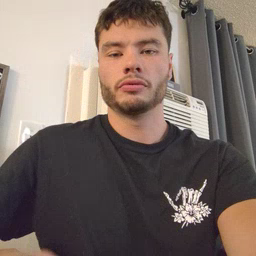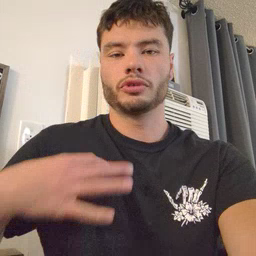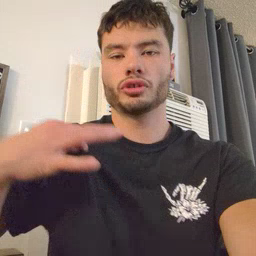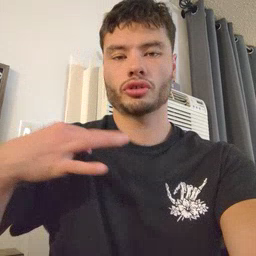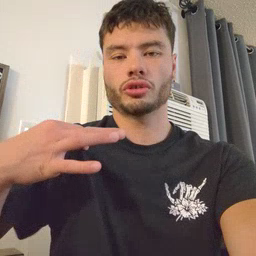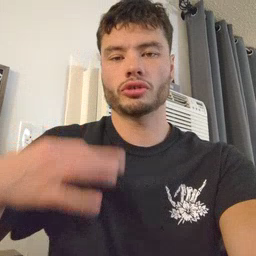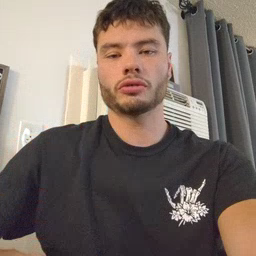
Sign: shirt